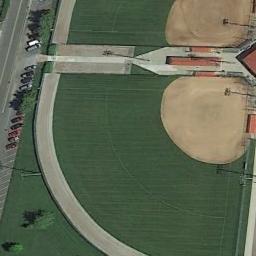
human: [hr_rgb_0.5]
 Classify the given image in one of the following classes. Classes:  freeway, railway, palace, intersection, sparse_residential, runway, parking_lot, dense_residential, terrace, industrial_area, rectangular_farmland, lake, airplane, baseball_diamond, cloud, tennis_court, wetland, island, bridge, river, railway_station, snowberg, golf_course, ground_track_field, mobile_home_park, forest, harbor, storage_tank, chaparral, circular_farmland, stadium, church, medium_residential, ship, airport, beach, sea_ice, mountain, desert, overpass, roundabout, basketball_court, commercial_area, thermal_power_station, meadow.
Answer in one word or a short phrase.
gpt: baseball_diamond